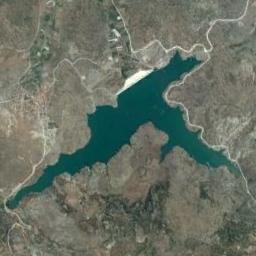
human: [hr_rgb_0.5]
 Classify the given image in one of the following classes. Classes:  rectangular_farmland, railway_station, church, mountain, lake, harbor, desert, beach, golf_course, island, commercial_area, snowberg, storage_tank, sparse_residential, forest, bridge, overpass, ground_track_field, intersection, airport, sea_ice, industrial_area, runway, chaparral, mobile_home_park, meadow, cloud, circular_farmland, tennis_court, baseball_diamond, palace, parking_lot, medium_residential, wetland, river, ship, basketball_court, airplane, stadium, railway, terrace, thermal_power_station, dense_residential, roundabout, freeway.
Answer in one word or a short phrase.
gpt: lake